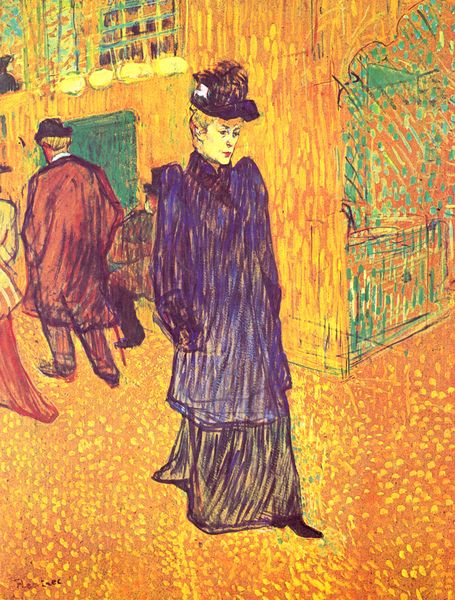
Titel: Jane Avril verläßt das "Moulin Rouge"
Künstler: Henri de Toulouse-Lautrec
Standort: Hartford (Connecticut)
Institution: Wadsworth Atheneum
Schlagwörter: blau, dunkel, feder, gemälde, kopf, mann, umhang, frauen, gelb, grün, impressionismus, menschen, sand, sitzen, stadt, ausschnitt, braun, bunt, damen, fenster, frankreich, frau, hut, hüte, kleid, lampe, lampen, licht, mund, nase, ohr, orange, paris, pastell, schaufenster, schwarz, starsse, strasse, toulouse lautrec, tür, türkis, weiss, zeichnung, dame, gebäude, haus, rot, weg, expressionismus, malerei, rock, zylinder, anzug, blond, hose, mütze, federn, gesicht, kragen, bild, herr, porträt, signatur, öl, erde, gehen, gitter, mantel, sitzend, drei, paar, rosa, schultern, stock, garten, balkon, sommer, ecke, gasse, geschäft, passanten, pflaster, haltung, schuhe, moderne, pointilismus, laufen, abstrakt, lila, violett, linien, herbst, spazieren, markt, van gogh, jugendstil, detail, monet, hochsteckfrisur, allein, geschlossen, frühling, tor, punkte, melone, vier, eingang, auslage, gogh, spaziergang, strich, bürger, lautrec, schuh, flanieren, toulouse, bürgerlich, geln, cape, fenstersims, eleganz, vincent, geicht, amsterdam, boulevard, montmartre, pointillismus, fasade, organge, tupftechnik, schwarze schuhe, passantin, ausdrucksfarbe, ladengeschäft, mattisse, angeschnittene frau, frau kommt, lila kostüm, mann geht, tourouse lautrec, vornau, tupf, 19. jahrhundert, us, van gogj, frau in blau